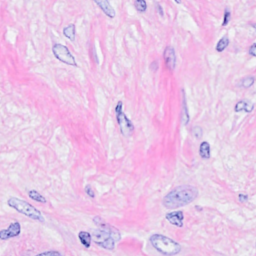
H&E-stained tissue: Breast